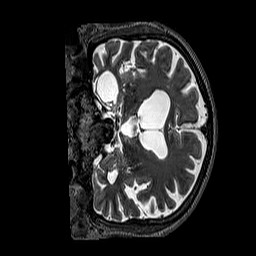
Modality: T2w
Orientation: coronal
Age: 75
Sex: male
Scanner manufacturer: siemens
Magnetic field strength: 3 T
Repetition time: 3.2 s
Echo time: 0.567 s